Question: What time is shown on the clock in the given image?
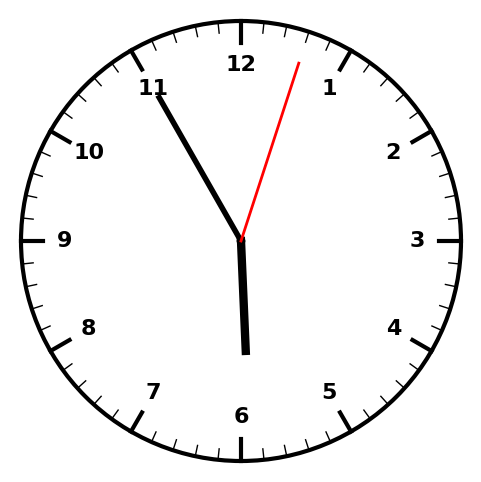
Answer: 05:55:03